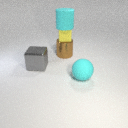
large brown metal cylinder below large cyan rubber cylinder